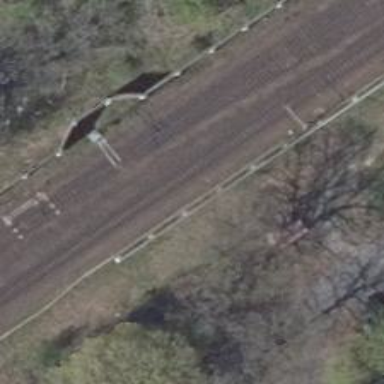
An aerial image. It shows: Railway track with contact lines for electrification.